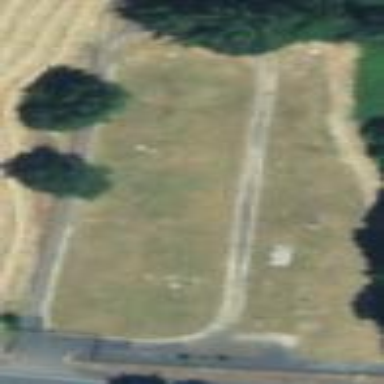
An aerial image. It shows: Cemetery.